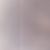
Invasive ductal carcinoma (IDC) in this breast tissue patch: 0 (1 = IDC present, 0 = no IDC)